Field crop: tomato
Growth stage: 2
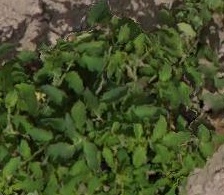
Species: tomato